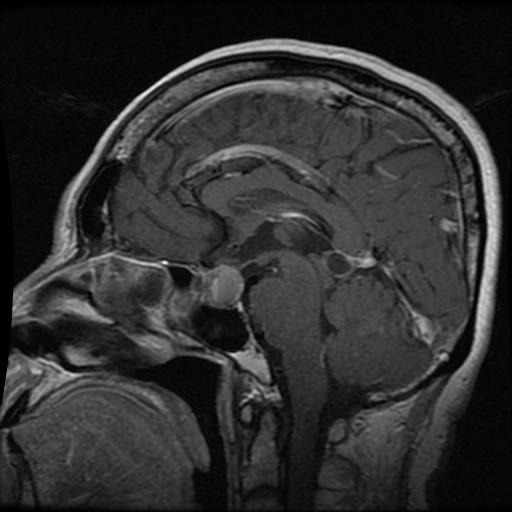
Label: pituitary